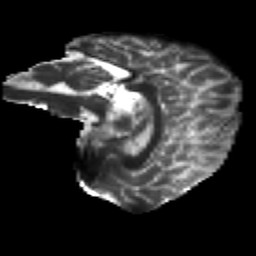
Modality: T2w
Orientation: sagittal
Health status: healthy
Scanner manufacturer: philips
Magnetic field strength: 3 T
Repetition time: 9.75 s
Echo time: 0.092 s